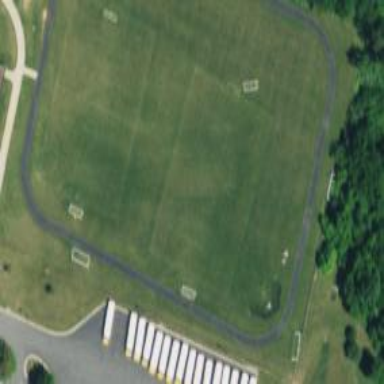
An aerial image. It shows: Recreation ground.